Question: I understand that eigenvectors are only defined up to a multiplicative constant. As far as I see all 'numpy' algorithms (e.g. 'linalg.eig', 'linalg.eigh', 'linalg.svd') yield identical eigenvectors for , so apparently they use the same normalization. In the case of a complex matrix, however, the algorithms yield different results.
That is, the eigenvectors are the same up to a (complex) constant 'z'. After some experimenting with 'eig' and 'eigh' I realised that 'eigh' always sets the phase angle (defined as arctan(complex part/real part)) to 0 for the first component of each eigenvector whereas 'eig' seems to start with some (arbitrary ?) non-zero phase angle.
'eigh''eig'
# Example
I have a complex hermitian matrix 'G' for which I want to calculate the eigenvectors using the two following algorithms:
- 'numpy.linalg.eig'- 'numpy.linalg.eigh'
### Check that G is hermitian
'''
# check if a matrix is hermitian
def isHermitian(a, rtol=1e-05, atol=1e-08):
return np.allclose(a, a.conjugate().T, rtol=rtol, atol=atol)
print('G is hermitian:', isHermitian(G))
'''
Out:
'''
G is hermitian: True
'''
### Perform eigenanalysis
'''
# eigenvectors from EIG()
l1,u1 = np.linalg.eig(G)
idx = np.argsort(l1)[::-1]
l1,u1 = l1[idx].real,u1[:,idx]
# eigenvectors from EIGH()
l2,u2 = np.linalg.eigh(G)
idx = np.argsort(l2)[::-1]
l2,u2 = l2[idx],u2[:,idx]
'''
### Check eigenvalues
'''
print('Eigenvalues')
print('eig :',l1[:3])
print('eigh :',l2[:3])
'''
Out:
'''
Eigenvalues
eig : [2.55621629e+03 3.48520440e+00 3.16452447e-02]
eigh : [2.55621629e+03 3.48520440e+00 3.16452447e-02]
'''
Both methods yield the same eigenvectors.
### Check eigenvectors
Now look at the eigenvectors (e.g. 3. eigenvector) , which differ by a constant factor 'z'.
'''
multFactors = u1[:,2]/u2[:,2]
if np.count_nonzero(multFactors[0] == multFactors):
print("All multiplication factors are same:", multFactors[0])
else:
print("Multiplication factors are different.")
'''
Out:
'''
All multiplication factors are same: (-0.8916113627685007+0.45280147727156245j)
'''
### Check phase angle
Now check the phase angle for the first component of the 3. eigenvector:
'''
print('Phase angel (in PI) for first point:')
print('Eig :',np.arctan2(u1[0,2].imag,u1[0,2].real)/np.pi)
print('Eigh :',np.arctan2(u2[0,2].imag,u2[0,2].real)/np.pi)
'''
Out:
'''
Phase angel (in PI) for first point:
Eig : 0.8504246311627189
Eigh : 0.0
'''

### Code to reproduce figure
'''
num = 2
fig = plt.figure()
gs = gridspec.GridSpec(2, 3)
ax0 = plt.subplot(gs[0,0])
ax1 = plt.subplot(gs[1,0])
ax2 = plt.subplot(gs[0,1:])
ax3 = plt.subplot(gs[1,1:])
ax2r= ax2.twinx()
ax3r= ax3.twinx()
ax0.imshow(G.real,vmin=-30,vmax=30,cmap='RdGy')
ax1.imshow(G.imag,vmin=-30,vmax=30,cmap='RdGy')
ax2.plot(u1[:,num].real,label='eig')
ax2.plot((u2[:,num]).real,label='eigh')
ax3.plot(u1[:,num].imag,label='eig')
ax3.plot((u2[:,num]).imag,label='eigh')
for a in [ax0,ax1,ax2,ax3]:
a.set_xticks([])
a.set_yticks([])
ax0.set_title('Re(G)')
ax1.set_title('Im(G)')
ax2.set_title('Re('+str(num+1)+'. Eigenvector)')
ax3.set_title('Im('+str(num+1)+'. Eigenvector)')
ax2.legend(loc=0)
ax3.legend(loc=0)
fig.subplots_adjust(wspace=0, hspace=.2,top=.9)
fig.suptitle('Eigenanalysis of Hermitian Matrix G',size=16)
plt.show()
'''
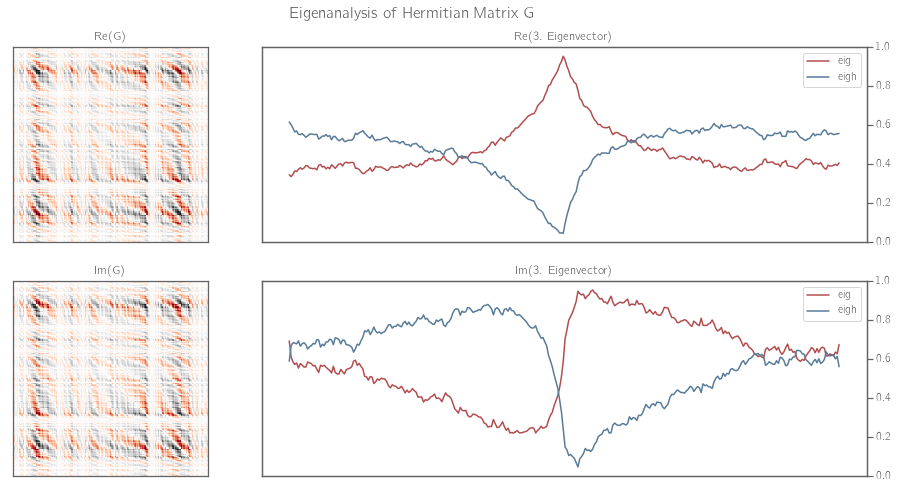
Answer: As you say, the eigenvalue problem only fixes the eigenvectors up to a scalar 'x'. Transforming an eigenvector 'v' as 'v = v*x' does not change its status as an eigenvector.
There is an "obvious" way to normalize the vectors (according to the euclidean inner product 'np.vdot(v1, v1)'), but this only fixes the amplitude of the scalar, which can be complex.
Fixing the angle or "phase" is kind of arbitrary without further context. I tried out 'eigh()' and indeed it just makes the first entry of the vector real (with an apparently random sign!?).
'eig()' instead chooses to make real the vector entry with the largest real part. For example, here is what I get for a random Hermitian matrix:
'''
n = 10
H = 0.5*(X + X.conj().T)
np.max(la.eig(H)[1], axis=0)
# returns
array([0.57590624+0.j, 0.42672485+0.j, 0.51974879+0.j, 0.54500475+0.j,
<PHONE> +0.j, 0.53492448+0.j, 0.44080532+0.j, 0.50544424+0.j,
0.48589402+0.j, 0.43431733+0.j])
'''
This is arguably more sensible, as just picking the first entry, like 'eigh()' does, is not very robust if the first entry happens to be very small. Picking the max value avoids this. I am not sure if 'eig()' also fixes the sign (a random matrix is not a very good test case for this as it would be very unusual for all entries in an eigenvector to have negative real parts, which is the only case in which an unfixed sign would show up).
In any case, I would not rely on the eigensolver using any particular way of fixing phases. It's not documented and so could, in principle, change in the future. Instead, fix the phases yourself, perhaps the same way 'eig()' does it now.